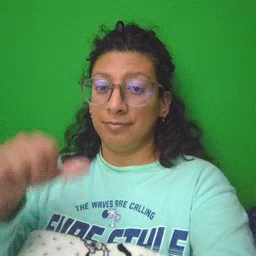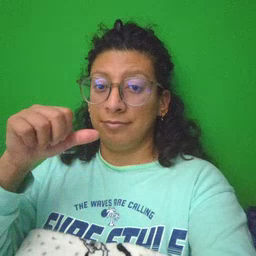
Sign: snack